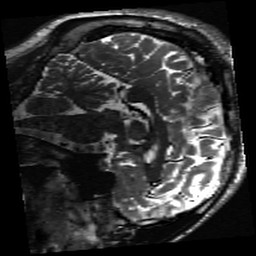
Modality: inplaneT2
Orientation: sagittal